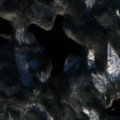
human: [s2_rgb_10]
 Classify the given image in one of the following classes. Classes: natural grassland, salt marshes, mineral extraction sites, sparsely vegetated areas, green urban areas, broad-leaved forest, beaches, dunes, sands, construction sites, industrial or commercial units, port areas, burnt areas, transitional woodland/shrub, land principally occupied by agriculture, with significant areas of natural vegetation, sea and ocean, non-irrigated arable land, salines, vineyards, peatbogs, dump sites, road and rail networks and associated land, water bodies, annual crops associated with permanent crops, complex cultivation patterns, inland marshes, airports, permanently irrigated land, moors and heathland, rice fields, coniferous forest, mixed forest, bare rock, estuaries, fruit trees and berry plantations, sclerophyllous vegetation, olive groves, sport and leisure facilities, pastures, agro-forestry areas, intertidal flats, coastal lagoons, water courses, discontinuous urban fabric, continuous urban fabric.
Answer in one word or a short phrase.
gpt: coniferous forest, water bodies